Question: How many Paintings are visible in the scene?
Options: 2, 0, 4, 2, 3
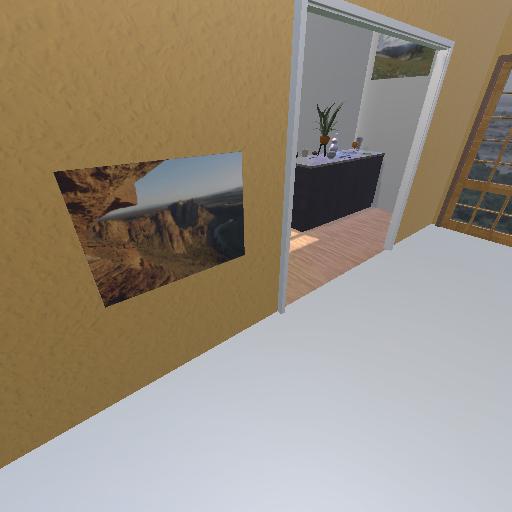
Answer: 2